Interaction volume radius: 10 \u00c5
Interaction volume height: 15 \u00c5
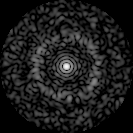
Disorder parameter: 0.8258